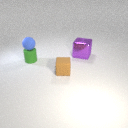
small green rubber cylinder below small blue rubber sphere